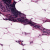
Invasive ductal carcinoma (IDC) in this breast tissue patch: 0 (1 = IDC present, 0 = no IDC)